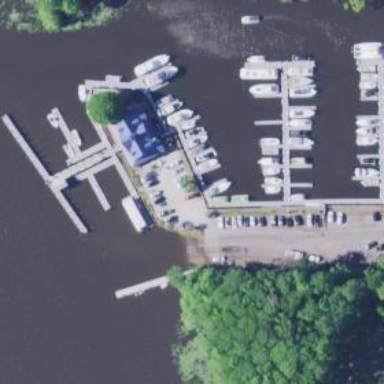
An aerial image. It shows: Marina on leisure land.